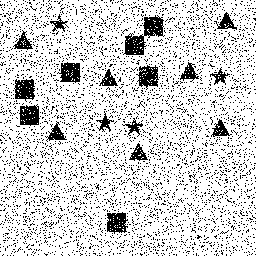
Squares: 7
Triangles: 7
Stars: 4
Total shapes: 18